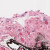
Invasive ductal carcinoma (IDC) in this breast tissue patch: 0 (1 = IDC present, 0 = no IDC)